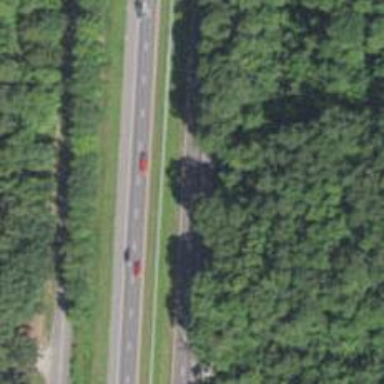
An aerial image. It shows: View of motorway.